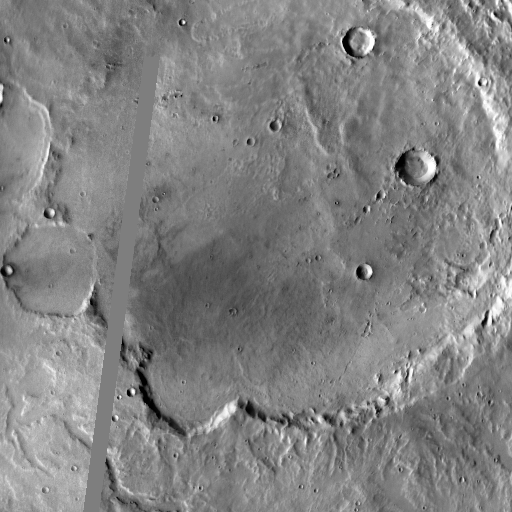
Crater classes present: Background, Other, Buried, Secondary